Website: macys
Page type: cross-sells
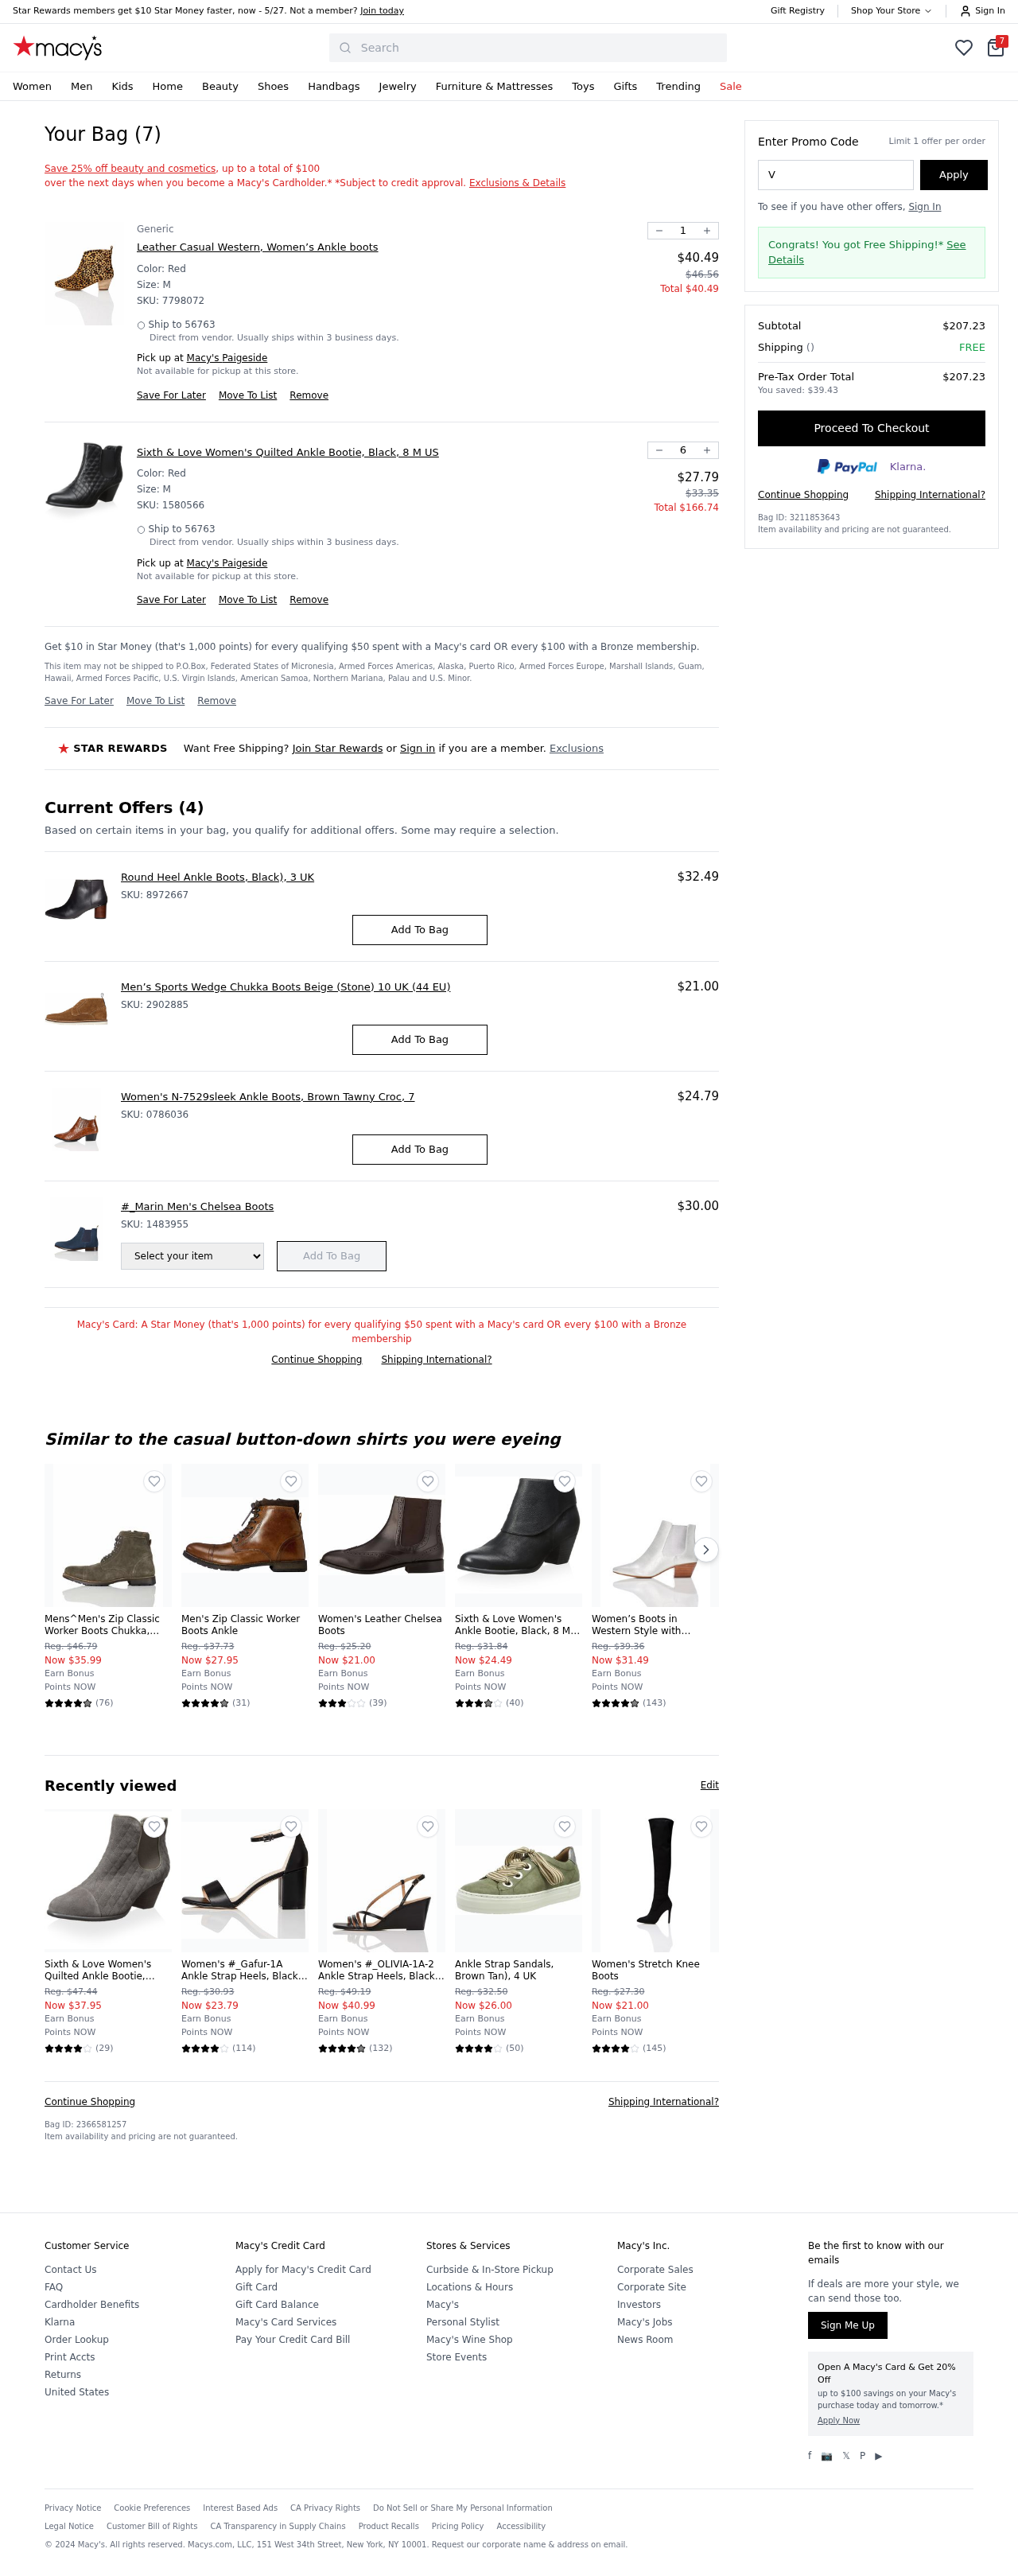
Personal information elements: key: PII_CITY
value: Paigeside
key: PII_POSTCODE
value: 56763
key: PII_PROMO_CODE
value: VIP1124
Product elements: key: PRODUCT10_NAME
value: Sixth & Love Women's Quilted Ankle Bootie, Taupe, 8.5 M US
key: PRODUCT10_NUM_RATINGS
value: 29
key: PRODUCT10_PRICE
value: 37.95
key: PRODUCT10_RATING
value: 4.1
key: PRODUCT11_NAME
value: Women's #_Gafur-1A Ankle Strap Heels, Black, x-small
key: PRODUCT11_NUM_RATINGS
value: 114
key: PRODUCT11_PRICE
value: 23.79
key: PRODUCT11_RATING
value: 4.1
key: PRODUCT12_NAME
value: Women's #_OLIVIA-1A-2 Ankle Strap Heels, Black, us Women's's 7 (hat 7)
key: PRODUCT12_NUM_RATINGS
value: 132
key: PRODUCT12_PRICE
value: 40.99
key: PRODUCT12_RATING
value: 4.8
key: PRODUCT13_NAME
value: Ankle Strap Sandals, Brown Tan), 4 UK
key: PRODUCT13_NUM_RATINGS
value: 50
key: PRODUCT13_PRICE
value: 26
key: PRODUCT13_RATING
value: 4.3
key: PRODUCT14_NAME
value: Women's Stretch Knee Boots
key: PRODUCT14_NUM_RATINGS
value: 145
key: PRODUCT14_PRICE
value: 21
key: PRODUCT14_RATING
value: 4.3
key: PRODUCT15_NAME
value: Round Heel Ankle Boots, Black), 3 UK
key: PRODUCT15_PRICE
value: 32.49
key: PRODUCT16_NAME
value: Women's N-7529sleek Ankle Boots, Brown Tawny Croc, 7
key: PRODUCT16_PRICE
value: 24.79
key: PRODUCT1_BRAND
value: Generic
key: PRODUCT1_NAME
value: Leather Casual Western, Women’s Ankle boots
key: PRODUCT1_PRICE
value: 40.49
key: PRODUCT1_QUANTITY
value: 1
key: PRODUCT2_NAME
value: Sixth & Love Women's Quilted Ankle Bootie, Black, 8 M US
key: PRODUCT2_PRICE
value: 27.79
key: PRODUCT2_QUANTITY
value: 6
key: PRODUCT3_NAME
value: Men’s Sports Wedge Chukka Boots Beige (Stone) 10 UK (44 EU)
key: PRODUCT3_PRICE
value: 21
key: PRODUCT4_NAME
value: #_Marin Men's Chelsea Boots
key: PRODUCT4_PRICE
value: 30
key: PRODUCT5_NAME
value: Mens^Men's Zip Classic Worker Boots Chukka, Grau Charcoal Suede, US 11
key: PRODUCT5_NUM_RATINGS
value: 76
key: PRODUCT5_PRICE
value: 35.99
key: PRODUCT5_RATING
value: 4.5
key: PRODUCT6_NAME
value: Men's Zip Classic Worker Boots Ankle
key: PRODUCT6_NUM_RATINGS
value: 31
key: PRODUCT6_PRICE
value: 27.95
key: PRODUCT6_RATING
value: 4.5
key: PRODUCT7_NAME
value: Women's Leather Chelsea Boots
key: PRODUCT7_NUM_RATINGS
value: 39
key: PRODUCT7_PRICE
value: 21
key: PRODUCT7_RATING
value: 3.2
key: PRODUCT8_NAME
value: Sixth & Love Women's Ankle Bootie, Black, 8 M US
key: PRODUCT8_NUM_RATINGS
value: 40
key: PRODUCT8_PRICE
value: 24.49
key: PRODUCT8_RATING
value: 3.7
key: PRODUCT9_NAME
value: Women’s Boots in Western Style with Metallic Finish
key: PRODUCT9_NUM_RATINGS
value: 143
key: PRODUCT9_PRICE
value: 31.49
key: PRODUCT9_RATING
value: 4.8
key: PRODUCT1_SKU
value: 7798072
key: PRODUCT1_ORIGINAL_PRICE
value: $46.56
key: PRODUCT1_TOTAL
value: $40.49
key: PRODUCT2_SKU
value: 1580566
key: PRODUCT2_ORIGINAL_PRICE
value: $33.35
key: PRODUCT2_TOTAL
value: $166.74
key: PRODUCT15_SKU
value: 8972667
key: PRODUCT3_SKU
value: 2902885
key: PRODUCT16_SKU
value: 0786036
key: PRODUCT4_SKU
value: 1483955
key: PRODUCT5_ORIGINAL_PRICE
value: Reg. $46.79
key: PRODUCT6_ORIGINAL_PRICE
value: Reg. $37.73
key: PRODUCT7_ORIGINAL_PRICE
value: Reg. $25.20
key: PRODUCT8_ORIGINAL_PRICE
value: Reg. $31.84
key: PRODUCT9_ORIGINAL_PRICE
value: Reg. $39.36
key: PRODUCT10_ORIGINAL_PRICE
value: Reg. $47.44
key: PRODUCT11_ORIGINAL_PRICE
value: Reg. $30.93
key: PRODUCT12_ORIGINAL_PRICE
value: Reg. $49.19
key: PRODUCT13_ORIGINAL_PRICE
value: Reg. $32.50
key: PRODUCT14_ORIGINAL_PRICE
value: Reg. $27.30
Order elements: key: ORDER_NUM_ITEMS
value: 7
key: ORDER_SUBTOTAL
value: $207.23
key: ORDER_TOTAL
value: $207.23
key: ORDER_SAVINGS
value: $39.43
Search elements: key: HEADER_SEARCH
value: Search